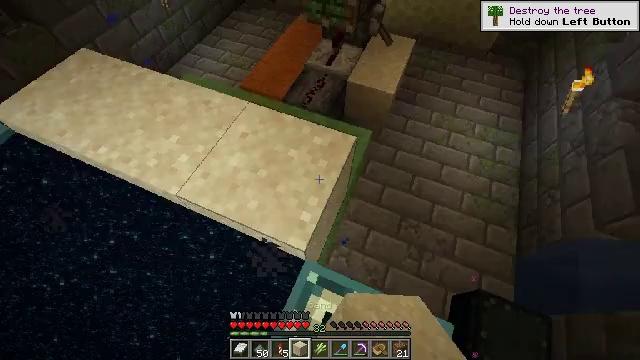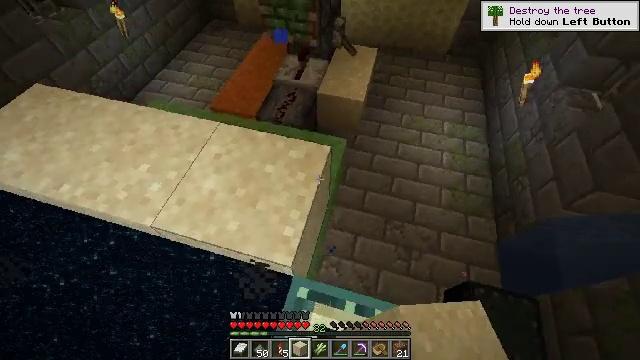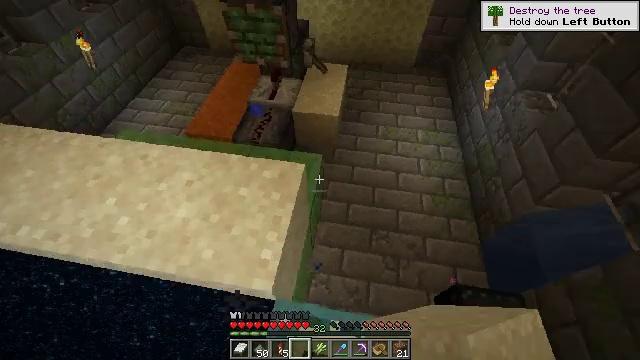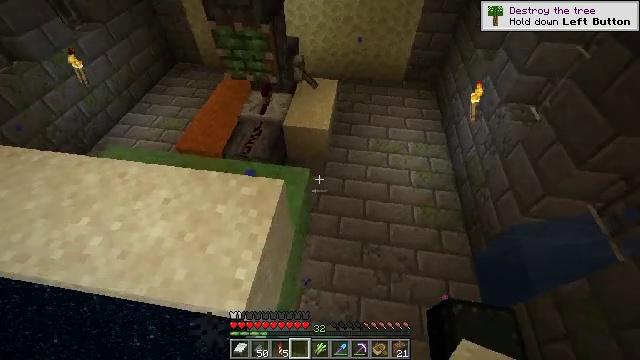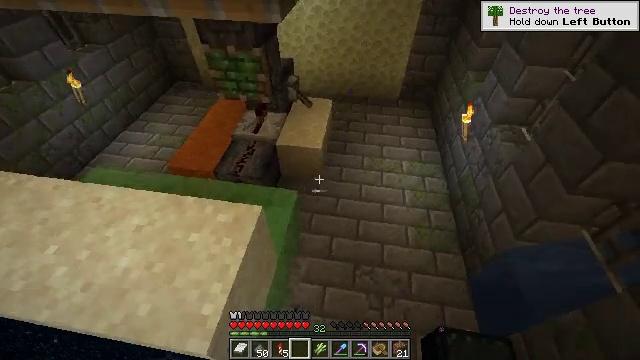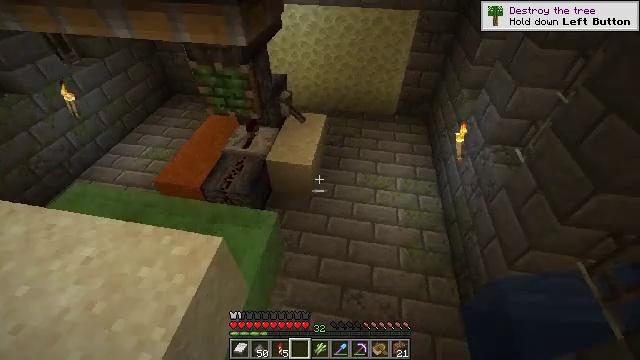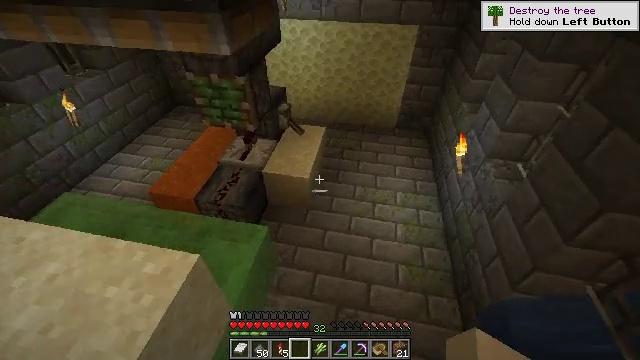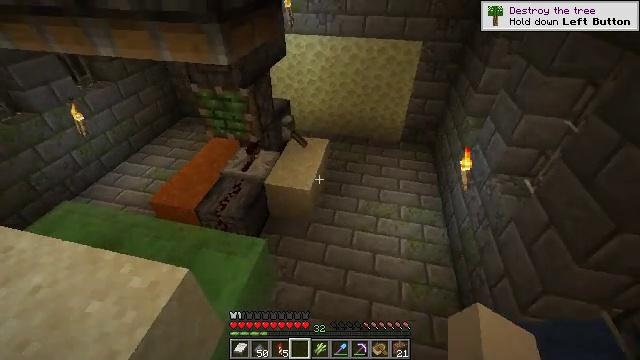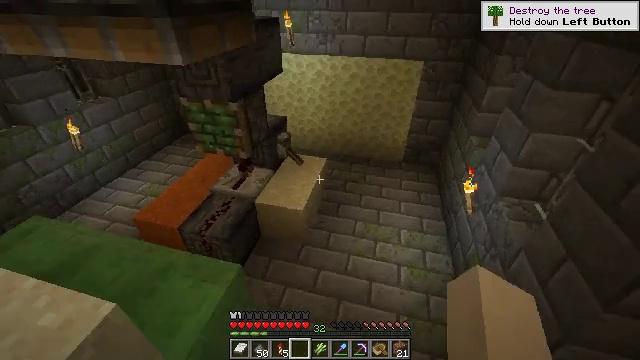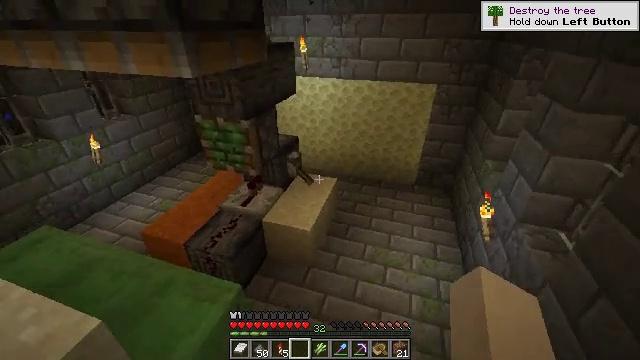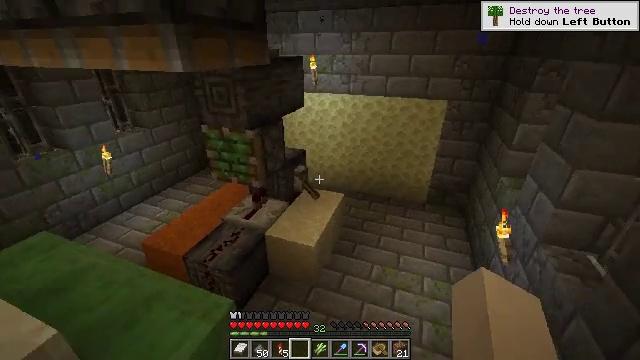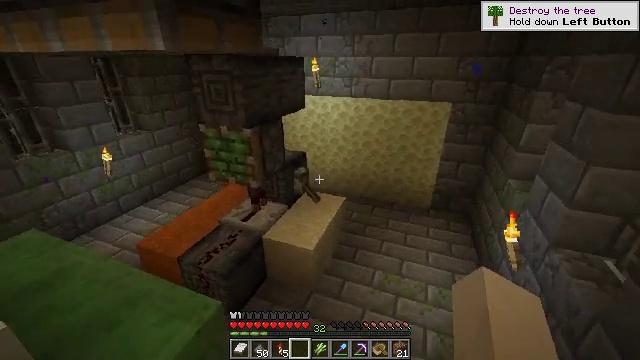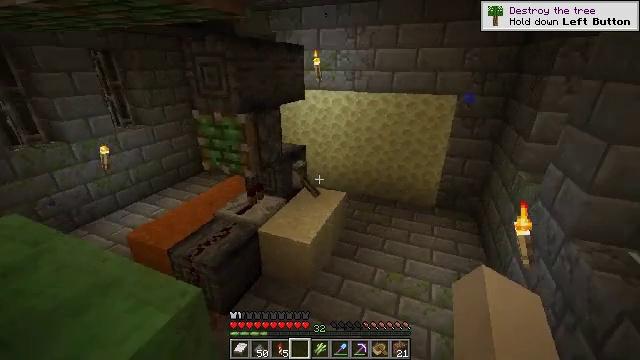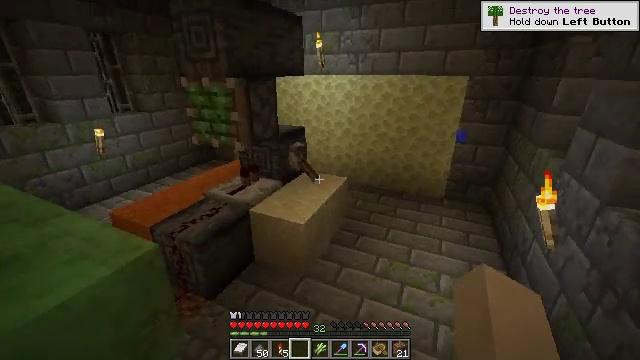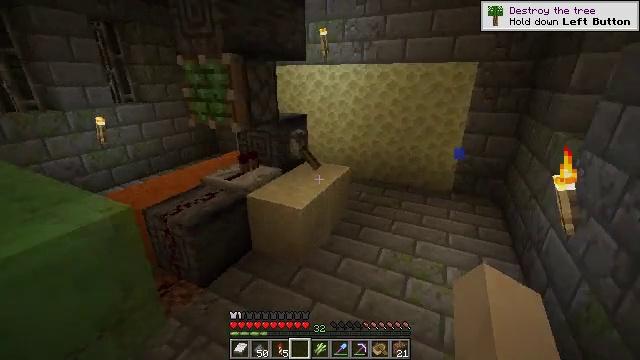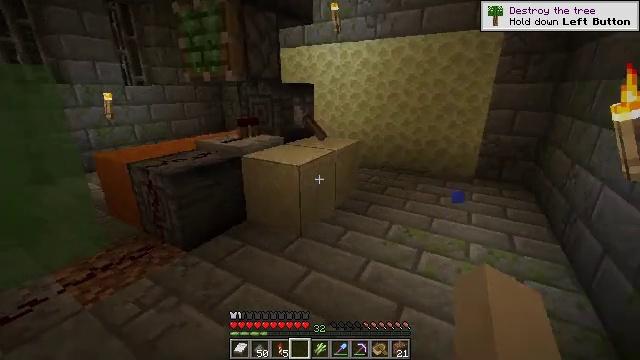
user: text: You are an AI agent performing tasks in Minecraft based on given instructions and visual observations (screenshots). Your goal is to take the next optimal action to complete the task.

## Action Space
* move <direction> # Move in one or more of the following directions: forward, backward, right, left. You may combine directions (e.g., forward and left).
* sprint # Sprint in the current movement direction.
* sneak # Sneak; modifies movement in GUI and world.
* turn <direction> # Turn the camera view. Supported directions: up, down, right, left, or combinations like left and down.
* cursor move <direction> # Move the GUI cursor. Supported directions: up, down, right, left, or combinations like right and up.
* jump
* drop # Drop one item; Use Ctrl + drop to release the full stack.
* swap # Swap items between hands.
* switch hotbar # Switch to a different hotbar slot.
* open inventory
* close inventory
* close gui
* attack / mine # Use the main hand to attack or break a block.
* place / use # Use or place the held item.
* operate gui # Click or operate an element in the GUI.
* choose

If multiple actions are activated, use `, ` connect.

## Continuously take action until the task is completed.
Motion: motion action
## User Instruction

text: Retrieve slime block by mining it.
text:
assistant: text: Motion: move right, turn right and up
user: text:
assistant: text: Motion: move right, turn right and up
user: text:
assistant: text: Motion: move forward and move right, turn up
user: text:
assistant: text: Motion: move forward and move right, turn up
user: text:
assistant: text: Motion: move forward and move right, turn left and up
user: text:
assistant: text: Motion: move forward and move right, turn left and up
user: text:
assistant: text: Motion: move forward and move right, turn left and up
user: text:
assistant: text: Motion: move forward and move right, turn left and up
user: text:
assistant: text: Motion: move forward and move right, turn left and up
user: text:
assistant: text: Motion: move forward and move right, turn left and up
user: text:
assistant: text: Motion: move forward and move right, turn left and up
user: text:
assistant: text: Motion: move forward and move right, turn left and up
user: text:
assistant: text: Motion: move forward and move right, turn left and up
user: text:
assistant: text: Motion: move forward and move right, turn left
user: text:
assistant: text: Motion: move forward and move right, turn left and up
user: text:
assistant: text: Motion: move forward and move right, turn left and up
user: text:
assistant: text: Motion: move forward and move right, turn left and up
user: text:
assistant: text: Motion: move forward and move right, turn left and up
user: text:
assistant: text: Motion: move forward and move right, turn left and up
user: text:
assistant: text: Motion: move forward and move right, turn left and up
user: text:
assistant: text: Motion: move forward and move right, turn left
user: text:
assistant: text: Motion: move forward and move right, turn left
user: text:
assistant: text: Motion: move forward and move right, turn left
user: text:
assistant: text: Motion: move forward and move right, turn left
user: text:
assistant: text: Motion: move forward and move right, turn left
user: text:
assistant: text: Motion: move forward, turn left
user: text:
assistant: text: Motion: no_op
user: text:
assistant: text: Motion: no_op
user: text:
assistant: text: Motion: no_op
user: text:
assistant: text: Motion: turn left